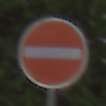
Verkehrszeichen: VerbotDerEinfahrt
Umgebung: Outdoor, Urban
Tageszeit: MorningAfternoon
Wetter: Overcast
Licht: Natural
Jahreszeit: NotSpecified
Kontrast: LowContrast